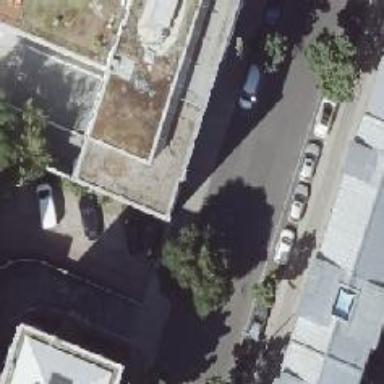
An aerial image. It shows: Residential road with asphalt surface and sidewalks on both sides. The parking is parallel to the street side.